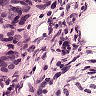
Metastatic tissue present: yes